Question: Hi I'm creating a app to display the count of alarm that comes from services and i've to update that when my screen is lock.
but i am getting a out put but it is not updating can any one help me

this is a code i used for display the text in lock screen
'''
String message ="New alarm :"+ alarmnew.size()+"
old alarm :"+alarmold.size();
Settings.System.putString(this.getContentResolver(),
Settings.System.NEXT_ALARM_FORMATTED, message);
'''
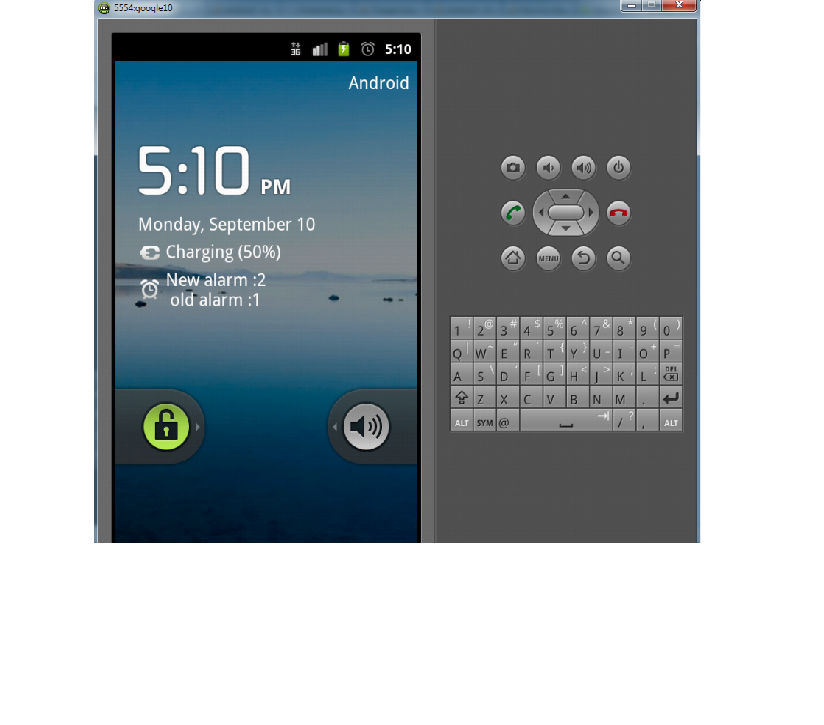
Answer: guys i've finally found the answer to this prob thanks to @dd619 his concept
the concept i used is that first i need to unlock the screen then update display and again lock the screen.
this is my final coding for this app
'''
{
Context context= getApplicationContext();
KeyguardManager _guard = (KeyguardManager) context.getSystemService(Context.KEYGUARD_SERVICE);
KeyguardLock _keyguardLock = _guard.newKeyguardLock("KeyguardLockWrapper");
//to disable
_keyguardLock.disableKeyguard();
String message ="New alarm :"+ alarmnew.size()+"
old alarm :"+alarmold.size();
Settings.System.putString(this.getContentResolver(),
Settings.System.NEXT_ALARM_FORMATTED, message);
//to enable
_keyguardLock.reenableKeyguard();
}
'''